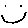
Label: smiley face